Field crop: maize
Growth stage: 2
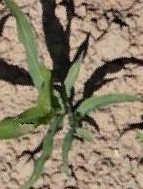
Species: maize